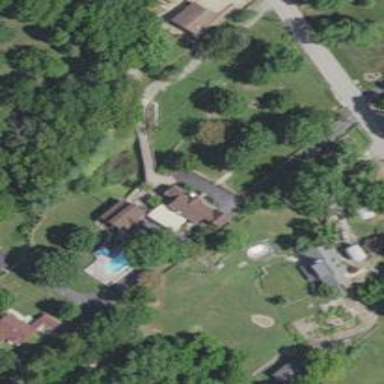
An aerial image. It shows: Driveway tunnel that serves as building passage.